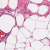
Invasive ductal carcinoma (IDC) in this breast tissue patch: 0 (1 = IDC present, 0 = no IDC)